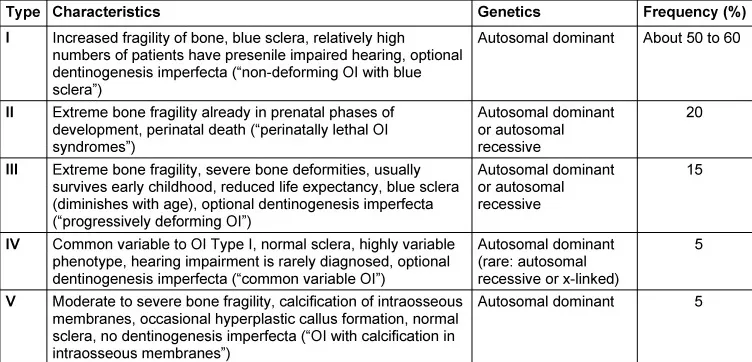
Classification of osteogenesis imperfecta (OI). . The classification is based on the proposals and descriptions of Van Dijk and Sillence [4]. The optional presence of dentinogenesis imperfecta increases the likelihood of further skeletal changes and symptoms. The frequencies are approximations to the observed phenotypes derived from the literature and vary according to the preferred classification criteria. Some authors divide patients with OI into further types beyond the presented classification, which numerically follow the presented number series.
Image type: chart (chart)